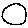
Label: circle